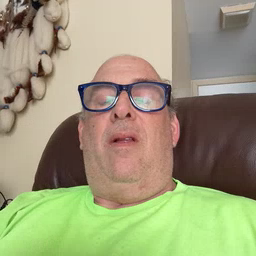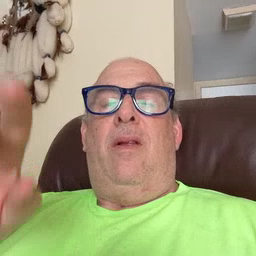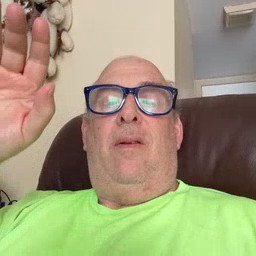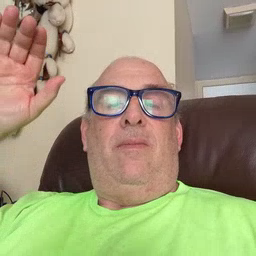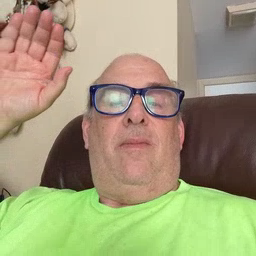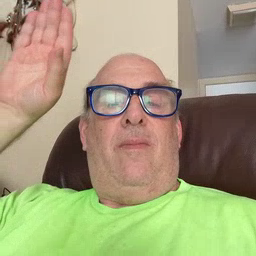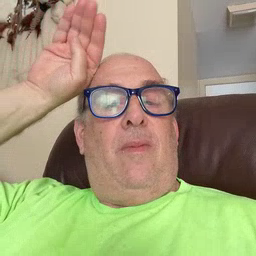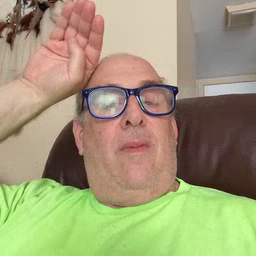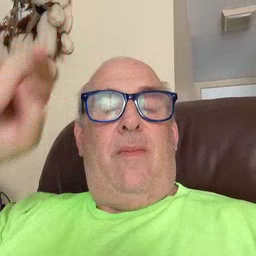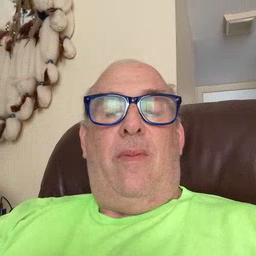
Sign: donkey